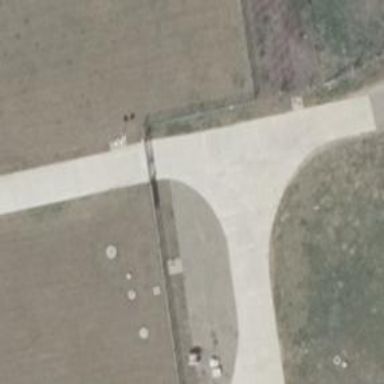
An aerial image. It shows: Service road with concrete surface.